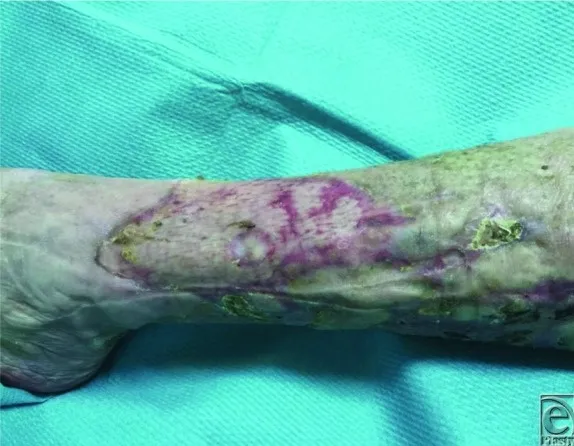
Wound bed at 3 weeks after skin grafting and systemic therapy with anti TNF alfa drug.
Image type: medical_photograph (skin_photograph)